Question: I have an appearance proxy that sets the 'barTintColor' property to green on 'UINavigationBar'
'[[UINavigationBar appearance] setBarTintColor:[UIColor colorWithRed:54./255 green:165./255 blue:53./255 alpha:1]];'
As needed I override this using 'appearanceWhenContainedIn:'
'[[UINavigationBar appearanceWhenContainedIn:[INFSearchViewController class], nil] setBarTintColor:[UIColor colorWithWhite:0.80 alpha:1]];'
This works fine.
However when I present an 'MFMessageComposeViewController' it adheres to the 'UINavigationBar' proxy and looks like the following.

Which obviously looks terrible, I would prefer 'MFMessageComposeViewController' to not adhere to the proxy but attempting to do
'[[UINavigationBar appearanceWhenContainedIn:[MFMessageComposeViewController class], nil] setBarTintColor:[UIColor whiteColor]];'
has no affect.
What course of action should I take here?
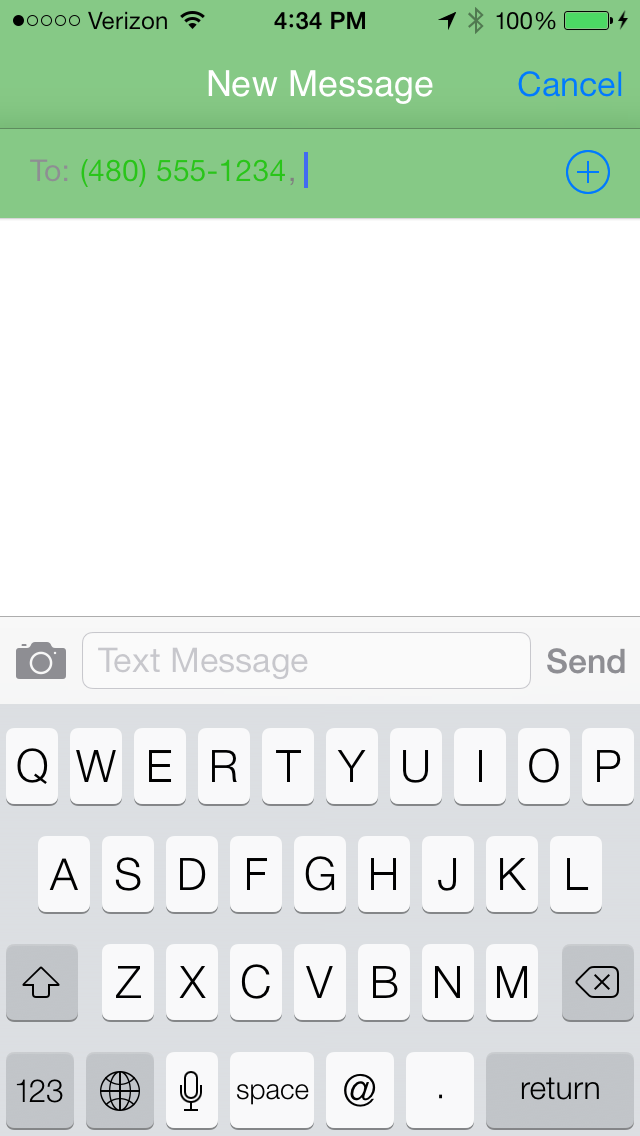
Answer: The hacky way: set the appearance back to the default white, present the modal, set the appearance to styled when the modal returns.
Or, reverse your thinking. Leave the global appearance as the default. Then you can selectively apply the styled nav bar where appropriate.
If "where appropriate" ends up being 90% of the app, just set up a thin subclass of UIViewController (or whatever view controller you use a lot) and that use that where you want the appearance.
'''
[[UINavigationBar appearanceWhenContainedIn:[MyStyledViewController class], nil]
setBarTintColor:[UIColor colorWithRed:54./255 green:165./255 blue:53./255 alpha:1]];
'''
And in each .h file, set your view controller superclass to 'MyStyledViewController' rather than plain old 'UIViewController'.